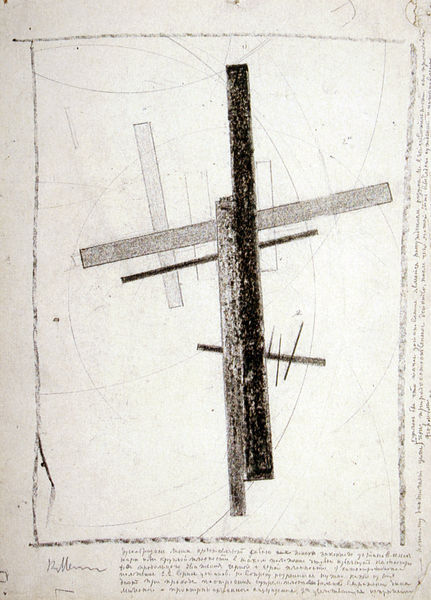
Titel: Suprematistische Zeichnung
Künstler: Kasimir Malewitsch
Standort: Amsterdam
Institution: Stedelijk Museum
Schlagwörter: dunkel, weiß, komposition, grau, hell, kreide, schwarz, skizze, zeichen, zeichnung, malerei, blass, rahmen, silber, signatur, felder, blatt, kreis, umrandung, schrift, papier, stab, abstrakt, farben, flächen, formen, grafik, graphik, klein, vergilbt, linien, latten, rand, material, einfach, inschrift, metall, balken, striche, foto, fotografie, rechtecke, helligkeit, unterschrift, buch, kreuz, rechteck, parallel, kohle, kreuzung, form, schwarzweiss, grafisch, text, buchstaben, strich, beschriftung, quer, schraffiert, bleistift, entwurf, stift, senkrecht, diagonal, kreuze, stäbe, weich, bänder, graustufen, grautöne, objekt, draht, handschrift, gekreuzt, beschreibung, legende, erklärung, verbindungen, übereinander, züge, zirkel, randnotiz, eingerahmt, hintereinander, flugzeug, schwazr, grauwerte, instalation, überlappend, bleistigt, dicker strich, riftinsch